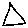
Label: triangle